Aerial crown-view tile of a tropical tree (Barro Colorado Island, Panama), acquired 20250512:
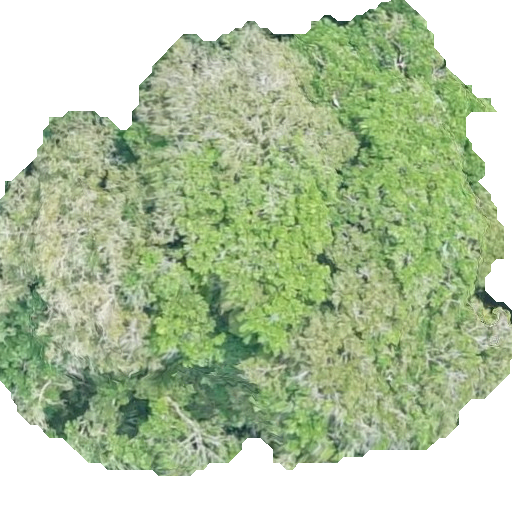
Species: Prioria copaifera
GBIF accepted scientific name: Prioria copaifera
Crown area: 277.916 m²